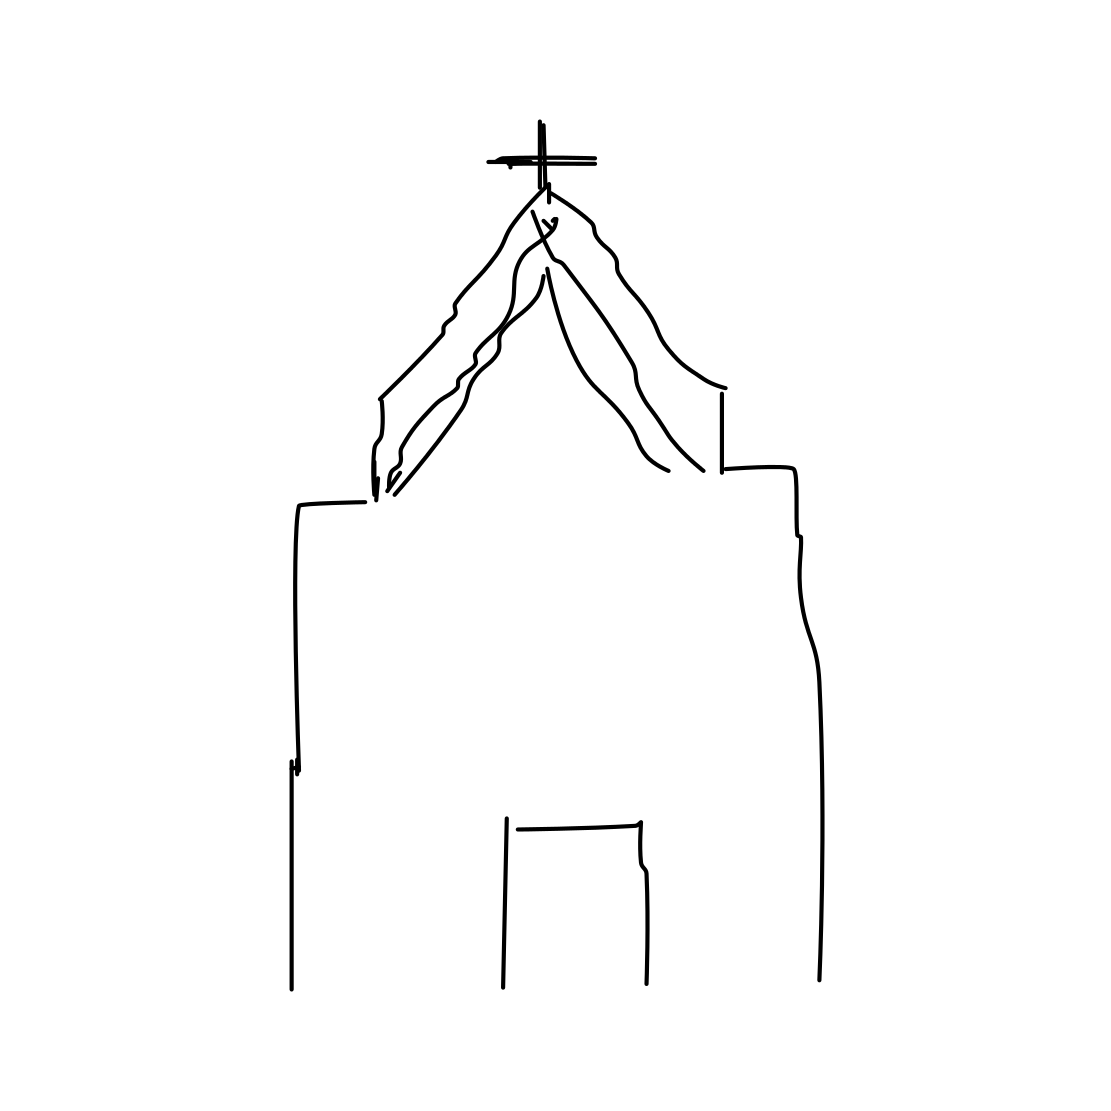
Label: church